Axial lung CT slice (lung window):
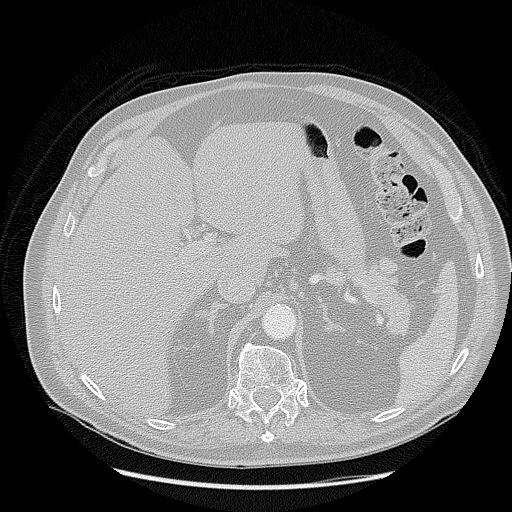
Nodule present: no